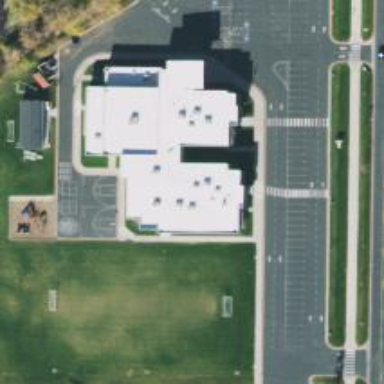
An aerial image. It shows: School building.